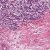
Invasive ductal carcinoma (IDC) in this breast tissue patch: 1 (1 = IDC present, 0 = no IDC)